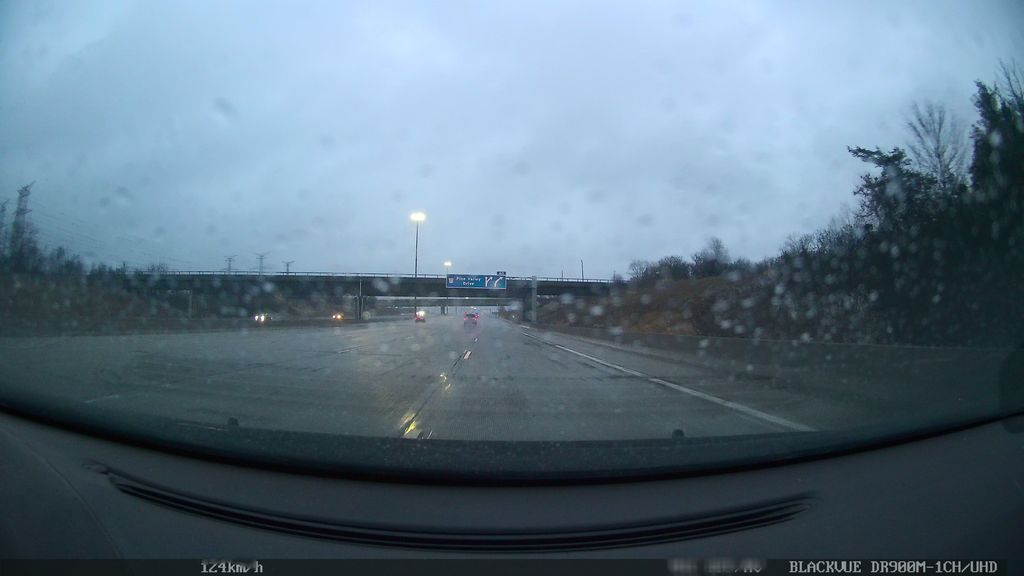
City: toronto